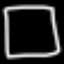
Label: square